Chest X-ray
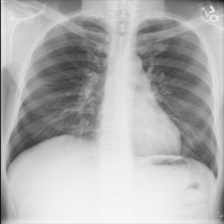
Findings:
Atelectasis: negative
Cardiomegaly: negative
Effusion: negative
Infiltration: positive
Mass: negative
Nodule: negative
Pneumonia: negative
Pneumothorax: negative
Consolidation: negative
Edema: negative
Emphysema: negative
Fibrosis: positive
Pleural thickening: negative
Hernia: negative